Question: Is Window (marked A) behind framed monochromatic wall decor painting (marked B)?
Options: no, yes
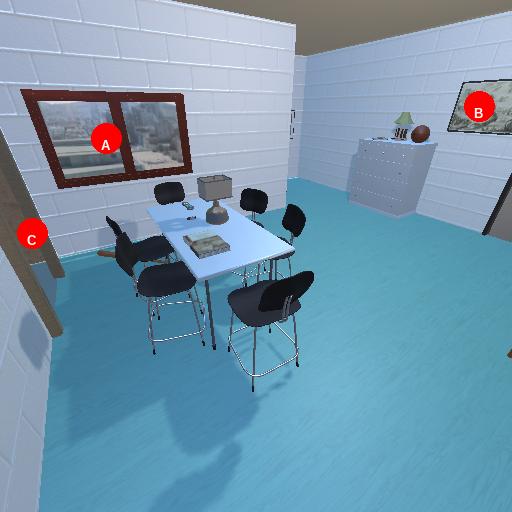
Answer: no